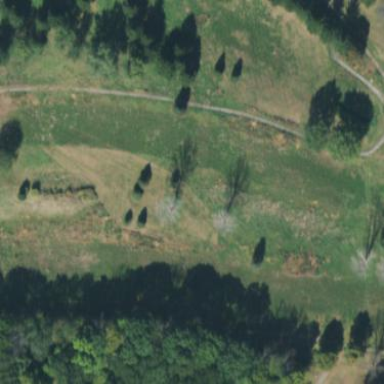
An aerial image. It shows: Golf fairway surrounded by grass.